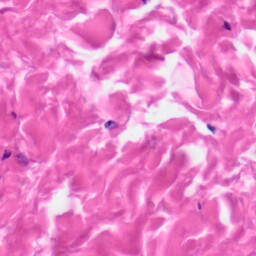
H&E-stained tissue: Skin